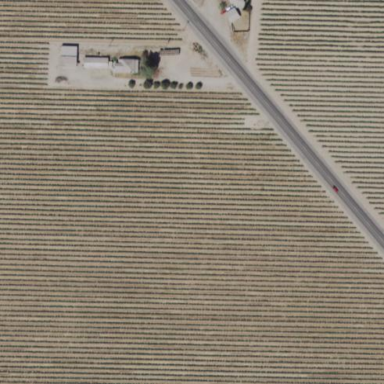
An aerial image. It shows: Vineyard with grape crops.